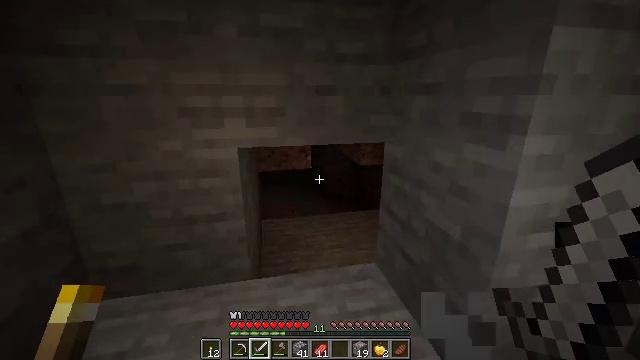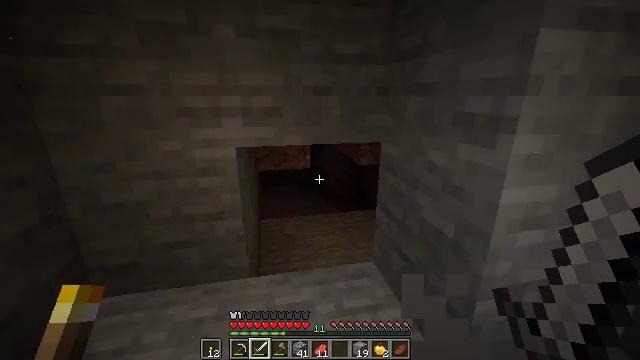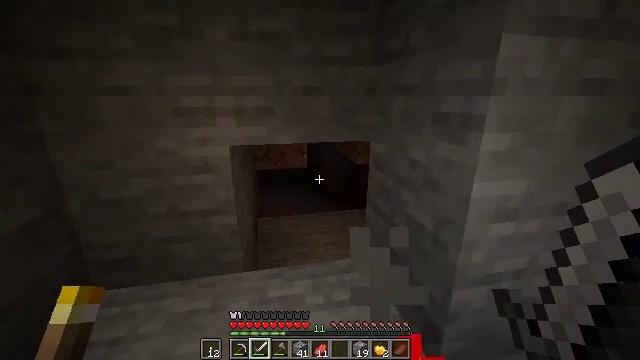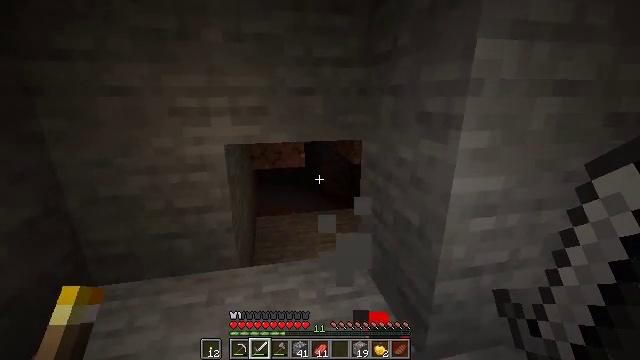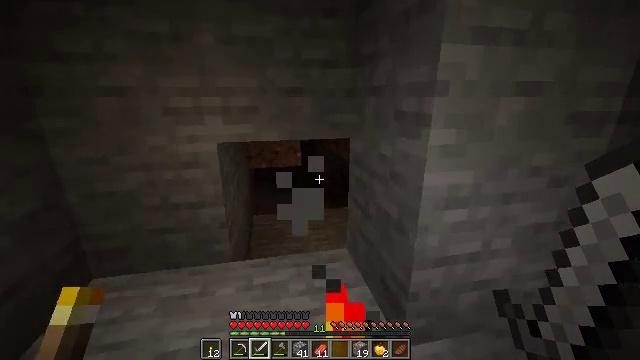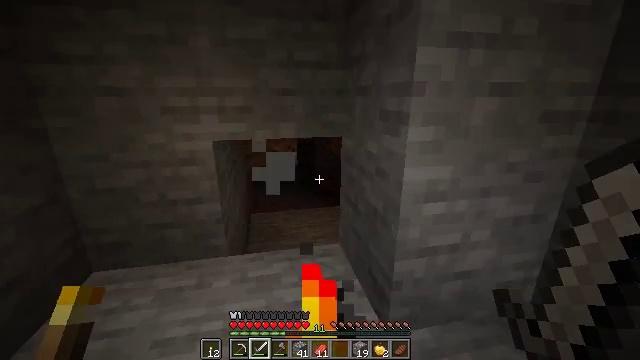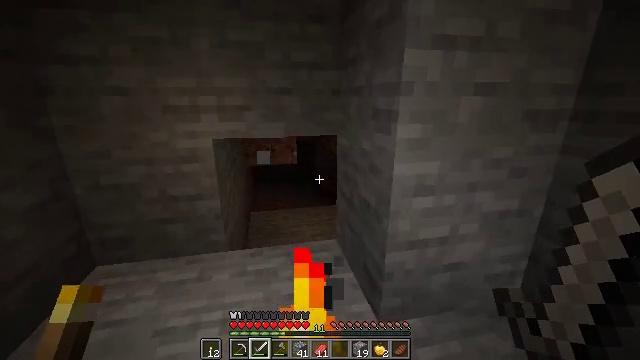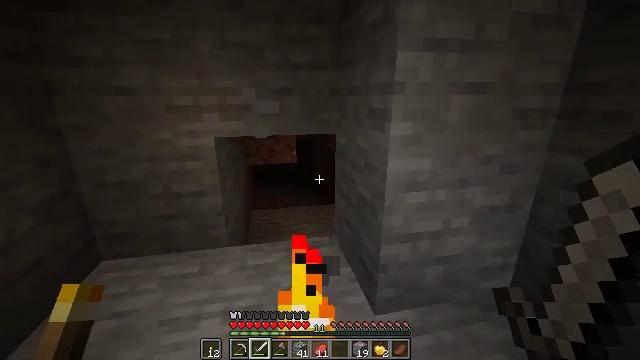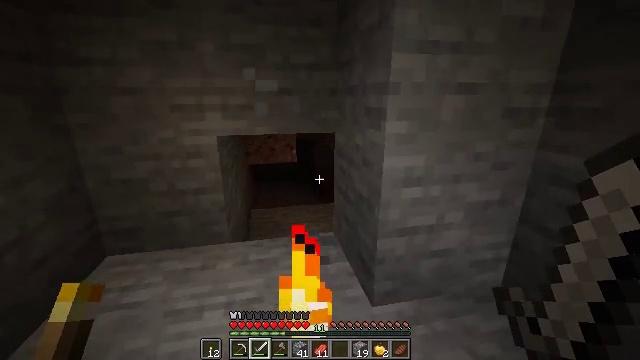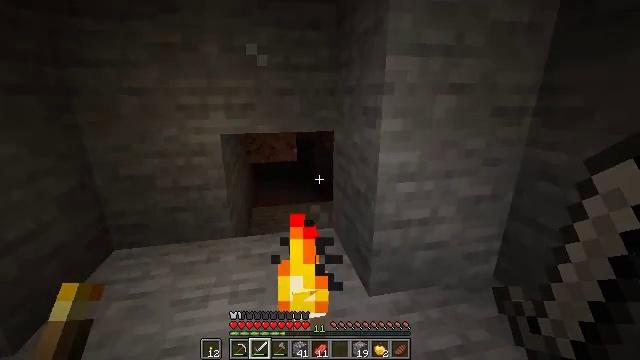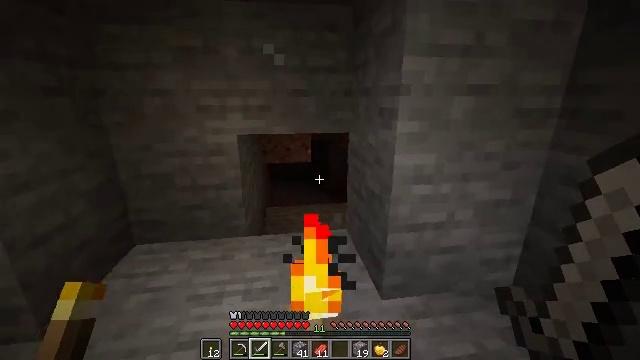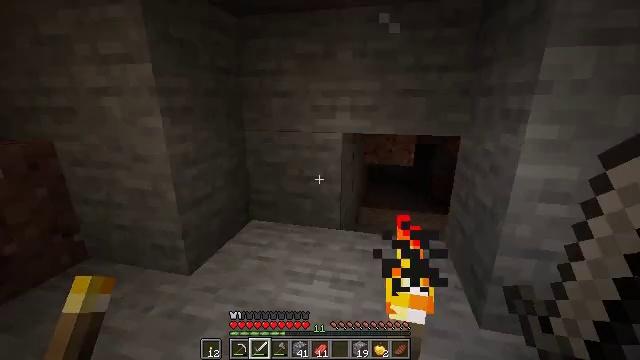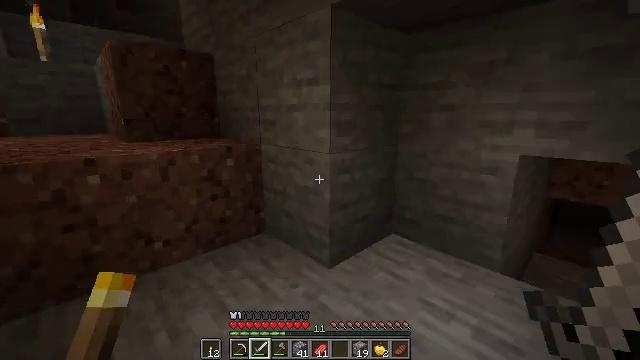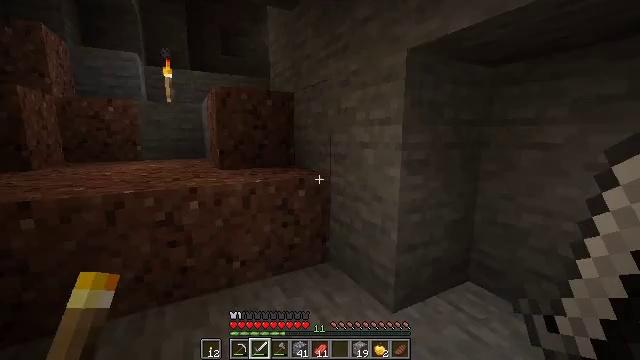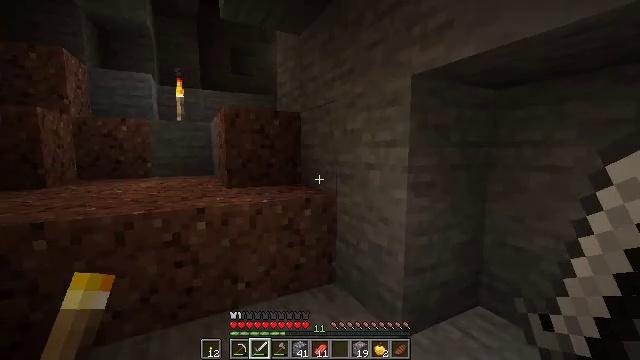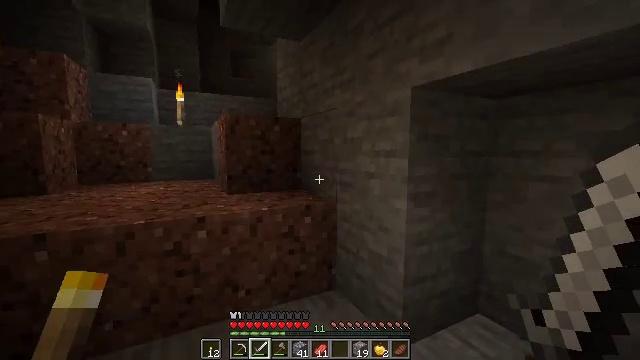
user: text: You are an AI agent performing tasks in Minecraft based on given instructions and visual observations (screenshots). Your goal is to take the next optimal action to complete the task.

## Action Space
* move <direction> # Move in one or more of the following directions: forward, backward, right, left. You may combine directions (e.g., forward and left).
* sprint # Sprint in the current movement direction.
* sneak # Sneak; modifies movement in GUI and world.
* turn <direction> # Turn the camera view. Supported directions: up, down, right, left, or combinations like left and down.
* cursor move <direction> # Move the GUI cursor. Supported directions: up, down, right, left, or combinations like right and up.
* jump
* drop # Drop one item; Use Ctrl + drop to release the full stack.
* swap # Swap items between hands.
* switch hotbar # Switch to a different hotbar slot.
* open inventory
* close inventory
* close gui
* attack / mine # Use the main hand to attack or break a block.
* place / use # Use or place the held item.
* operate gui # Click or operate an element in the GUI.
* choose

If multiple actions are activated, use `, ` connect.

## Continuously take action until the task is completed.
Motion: motion action
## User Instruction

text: Break the torch to collect it.
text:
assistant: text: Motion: move back and move right, sneak
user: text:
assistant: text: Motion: move back and move right, sneak
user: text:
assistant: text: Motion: move back and move right, sneak
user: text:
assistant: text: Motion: move back and move right, sneak
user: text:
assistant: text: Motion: move back, sneak
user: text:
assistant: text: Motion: move back, sneak
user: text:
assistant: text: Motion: move back, sneak
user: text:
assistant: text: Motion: move back, sneak
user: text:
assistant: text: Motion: move back, sneak
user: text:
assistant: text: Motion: sneak, turn left
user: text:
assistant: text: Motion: sneak, turn left
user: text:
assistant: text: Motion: turn left and up
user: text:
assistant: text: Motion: turn left and up
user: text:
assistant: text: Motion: turn left and up
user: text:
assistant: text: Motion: no_op
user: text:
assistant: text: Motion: move forward
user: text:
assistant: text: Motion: move forward
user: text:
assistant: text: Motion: move forward
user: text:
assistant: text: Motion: move forward
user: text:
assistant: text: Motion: move forward, sprint
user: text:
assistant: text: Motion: move forward, sprint
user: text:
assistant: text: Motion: move forward, sprint
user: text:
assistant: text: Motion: move forward, sprint, turn left and up
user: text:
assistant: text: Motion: move forward, sprint, turn left and up
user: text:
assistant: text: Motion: move forward, sprint, turn left and up, jump
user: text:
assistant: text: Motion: move forward, sprint, turn left, jump
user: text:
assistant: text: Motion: move forward, sprint, jump
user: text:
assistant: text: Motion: move forward, sprint, jump
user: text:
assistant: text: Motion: move forward, sprint, jump
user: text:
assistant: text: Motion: move forward, sprint, jump